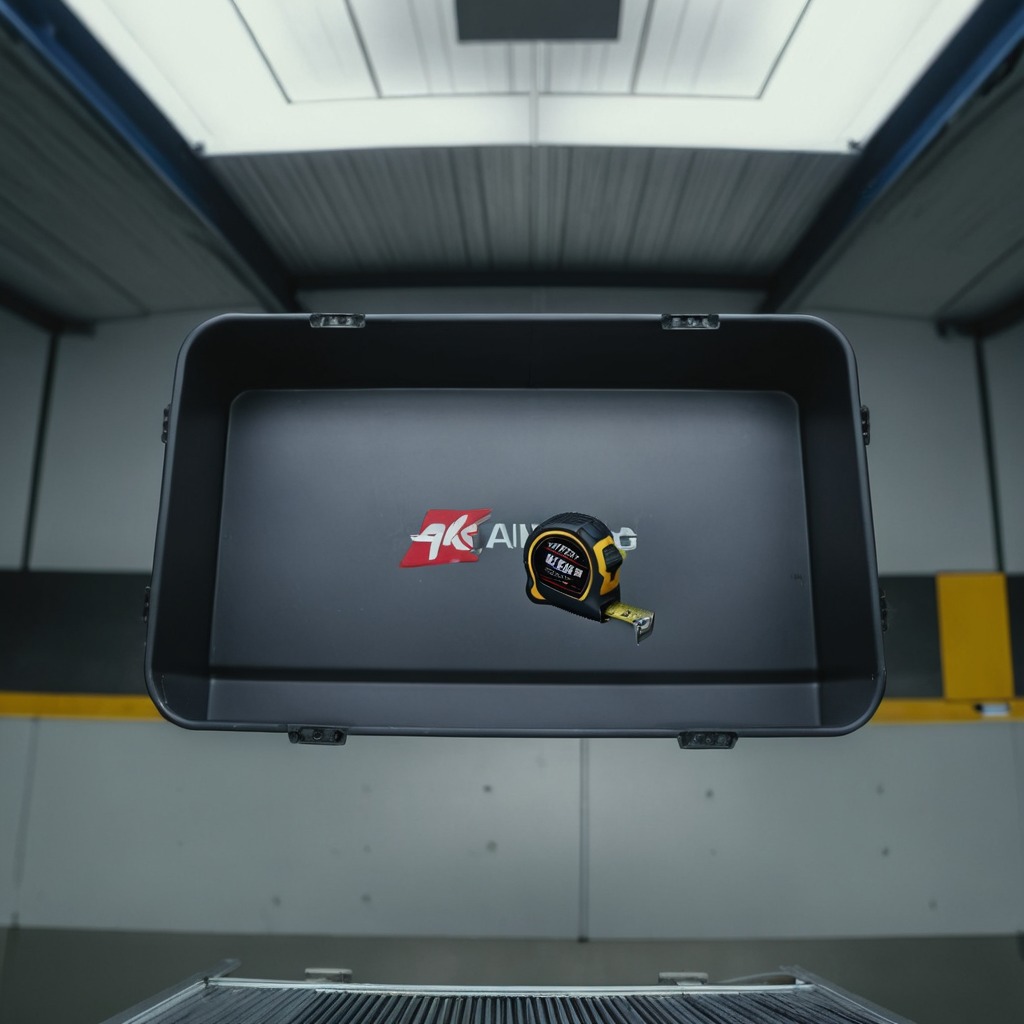
A measuring tape is lying on the toolbox surface in the airplane hangar workshop.